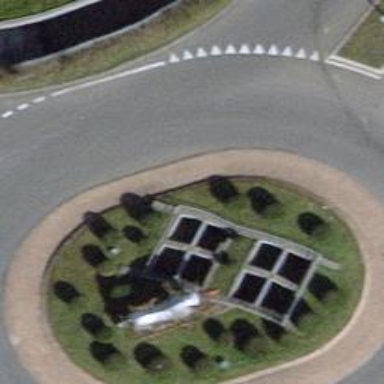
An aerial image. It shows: Mini roundabout on the road.